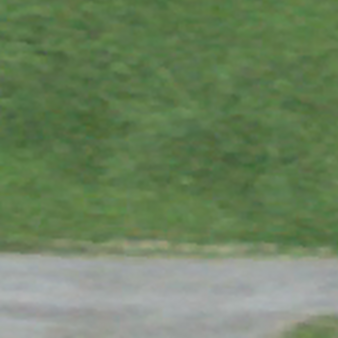
Label: other